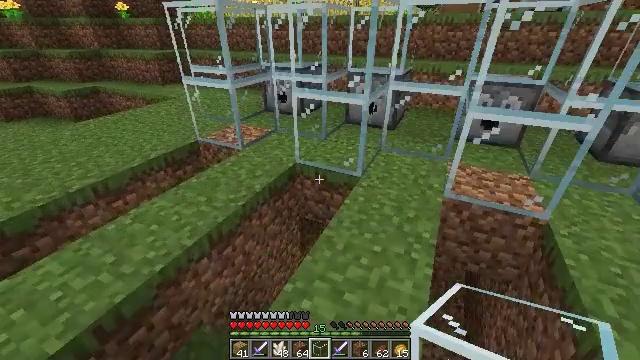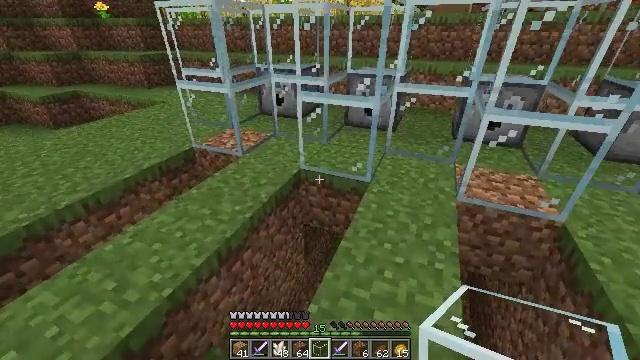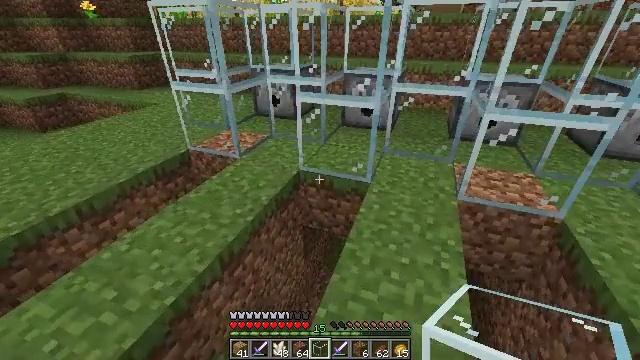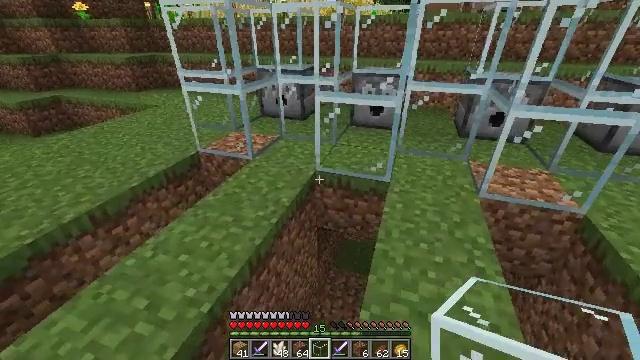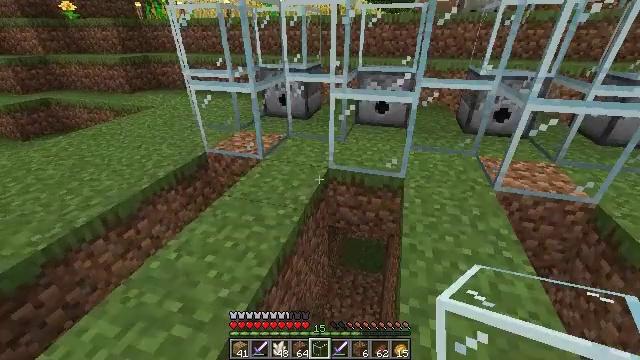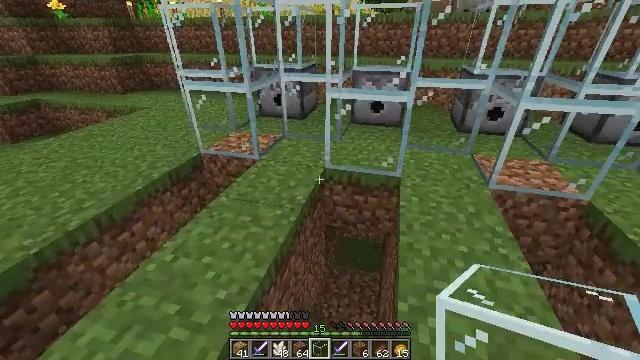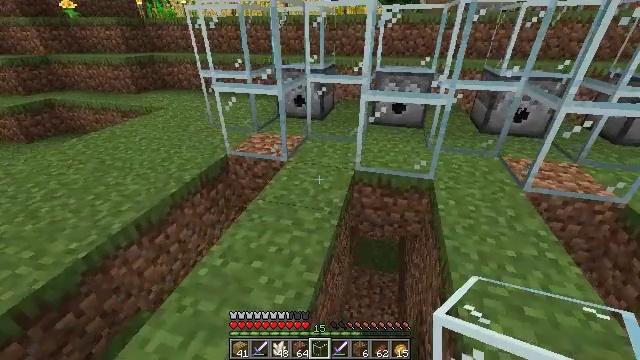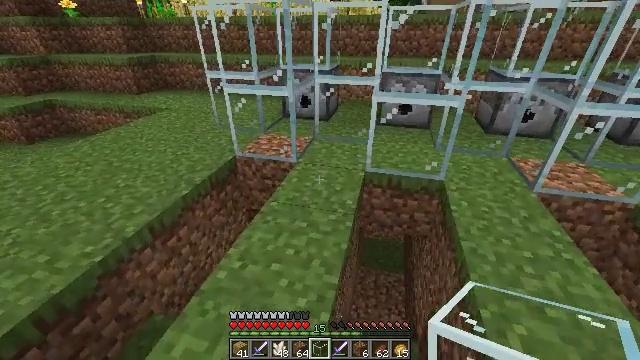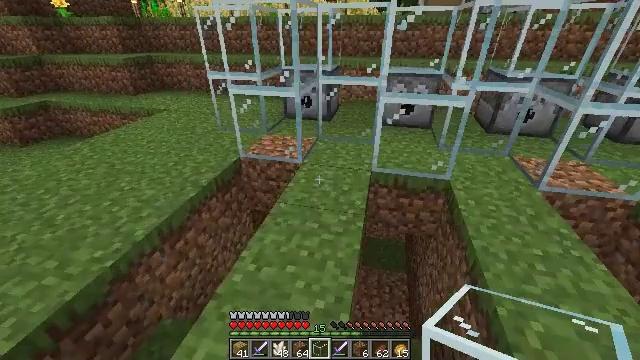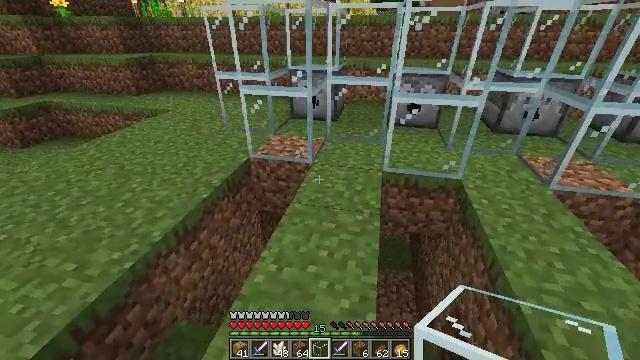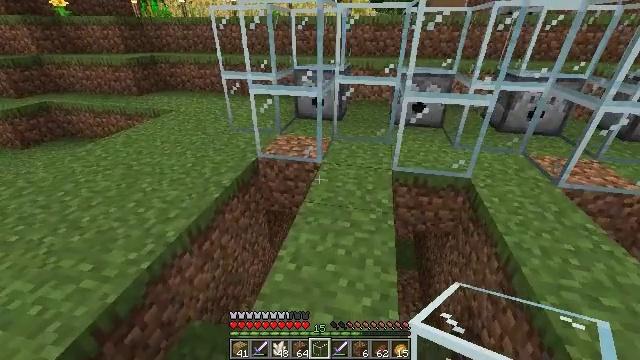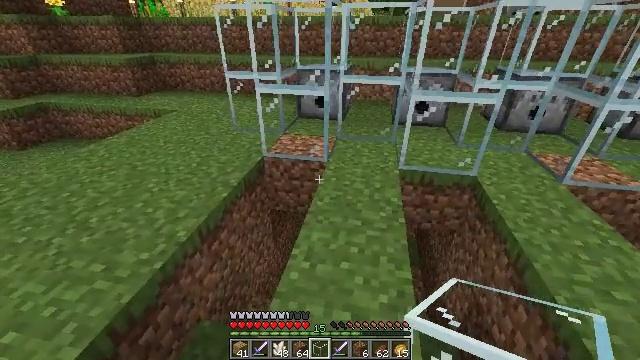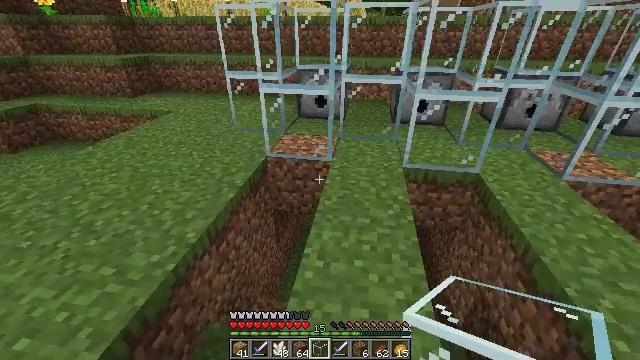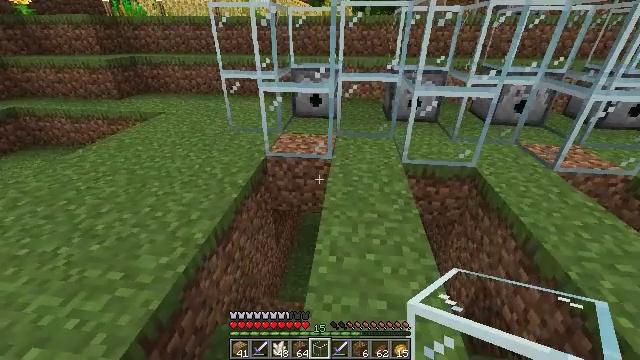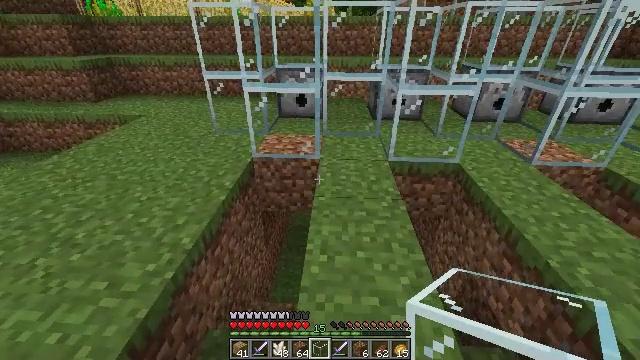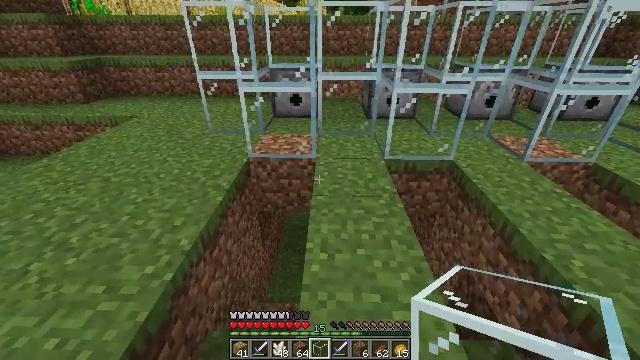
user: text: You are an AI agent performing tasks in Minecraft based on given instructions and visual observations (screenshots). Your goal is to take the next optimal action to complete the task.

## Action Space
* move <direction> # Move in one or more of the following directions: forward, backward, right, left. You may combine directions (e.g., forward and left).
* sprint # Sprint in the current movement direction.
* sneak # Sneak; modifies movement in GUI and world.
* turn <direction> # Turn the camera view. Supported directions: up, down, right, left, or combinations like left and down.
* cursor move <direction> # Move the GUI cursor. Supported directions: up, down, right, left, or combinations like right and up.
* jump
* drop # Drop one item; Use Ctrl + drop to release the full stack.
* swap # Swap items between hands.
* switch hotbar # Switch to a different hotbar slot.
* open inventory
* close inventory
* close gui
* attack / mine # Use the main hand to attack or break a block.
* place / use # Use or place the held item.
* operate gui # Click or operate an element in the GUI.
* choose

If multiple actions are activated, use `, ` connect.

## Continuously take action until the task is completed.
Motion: motion action
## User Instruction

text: Put iron ingots in the crafting grid to craft a minecart.
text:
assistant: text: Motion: move left, turn right
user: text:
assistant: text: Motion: move left, turn right
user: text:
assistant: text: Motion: move left, turn right
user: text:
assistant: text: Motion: move left, turn right
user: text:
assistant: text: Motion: move left, turn right
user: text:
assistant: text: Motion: move left
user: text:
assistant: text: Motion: move left
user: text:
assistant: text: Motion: move left, turn right
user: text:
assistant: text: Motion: move left
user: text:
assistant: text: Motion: move left
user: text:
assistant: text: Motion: move left
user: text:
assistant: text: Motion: turn right
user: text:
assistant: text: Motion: turn right
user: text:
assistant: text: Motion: turn right
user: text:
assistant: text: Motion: turn right
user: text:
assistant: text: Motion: no_op
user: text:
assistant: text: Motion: no_op
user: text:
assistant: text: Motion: no_op
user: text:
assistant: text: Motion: no_op
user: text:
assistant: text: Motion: no_op
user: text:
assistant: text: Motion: no_op
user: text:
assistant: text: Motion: no_op
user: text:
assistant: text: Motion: no_op
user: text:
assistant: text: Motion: no_op
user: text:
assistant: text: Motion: no_op
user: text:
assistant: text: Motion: no_op
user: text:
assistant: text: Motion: no_op
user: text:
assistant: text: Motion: no_op
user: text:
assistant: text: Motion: no_op
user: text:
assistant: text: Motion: no_op